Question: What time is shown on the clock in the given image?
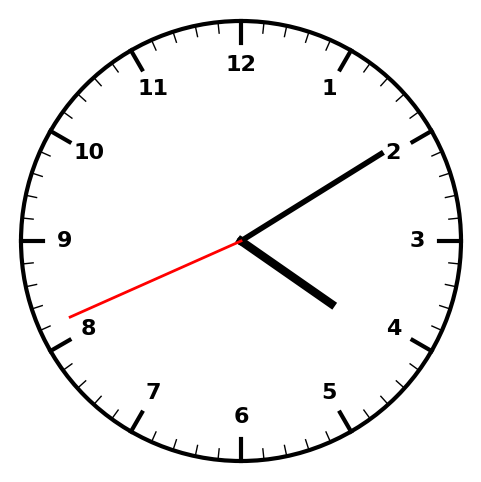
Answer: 04:09:41